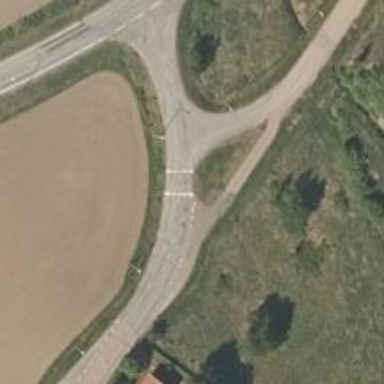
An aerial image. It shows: Cycleway.